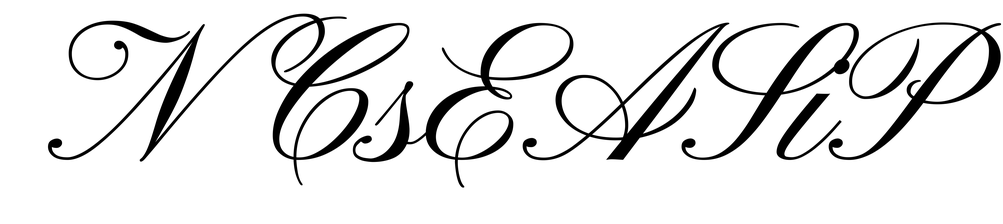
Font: PinyonScript-Regular